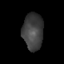
Tissue: skin
Cell type: Epithelial cells
Senescence score: 0.2801
Nuclear area (px): 737
Mean DAPI intensity: 63.411